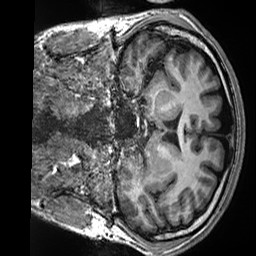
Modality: T1w
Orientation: coronal
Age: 22
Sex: male
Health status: healthy
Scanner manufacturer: siemens
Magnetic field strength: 3 T
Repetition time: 2.5 s
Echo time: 0.00299 s